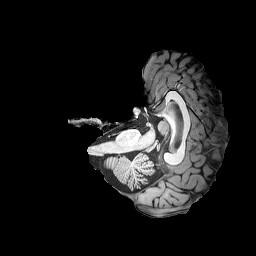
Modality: T1w
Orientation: axial
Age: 25
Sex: female
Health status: healthy